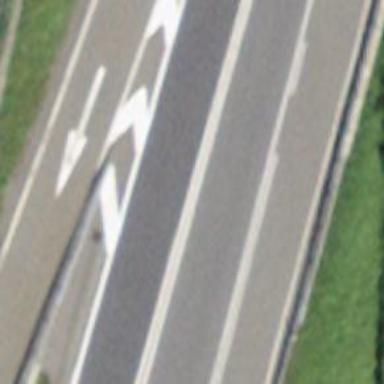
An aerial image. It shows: Trunk link highway with asphalt surface.